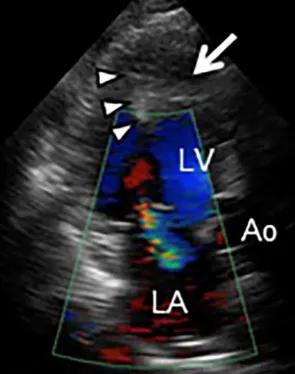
(B) Color Doppler echocardiography in apical 3-chamber view reveals a cardiac mass (arrow), and entrapment of the anterolateral papillary muscle (arrowheads), causing moderate mitral regurgitation. Ao, Aorta; LA, Left atrium; LV, Left ventricle; RV, Right ventricle.
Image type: radiology (ultrasound)